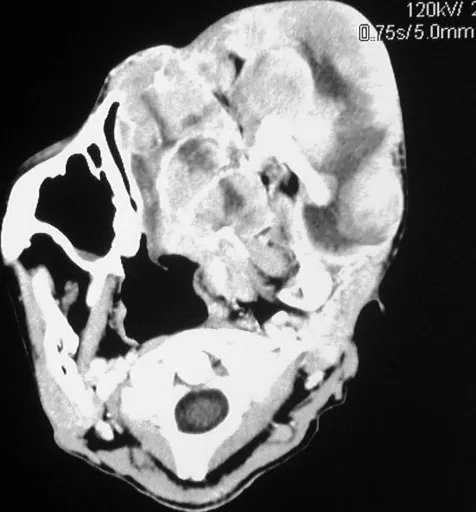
Axial CT cut showing the extent of the heterogeneous tumour.
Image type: radiology (ct)